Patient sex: M
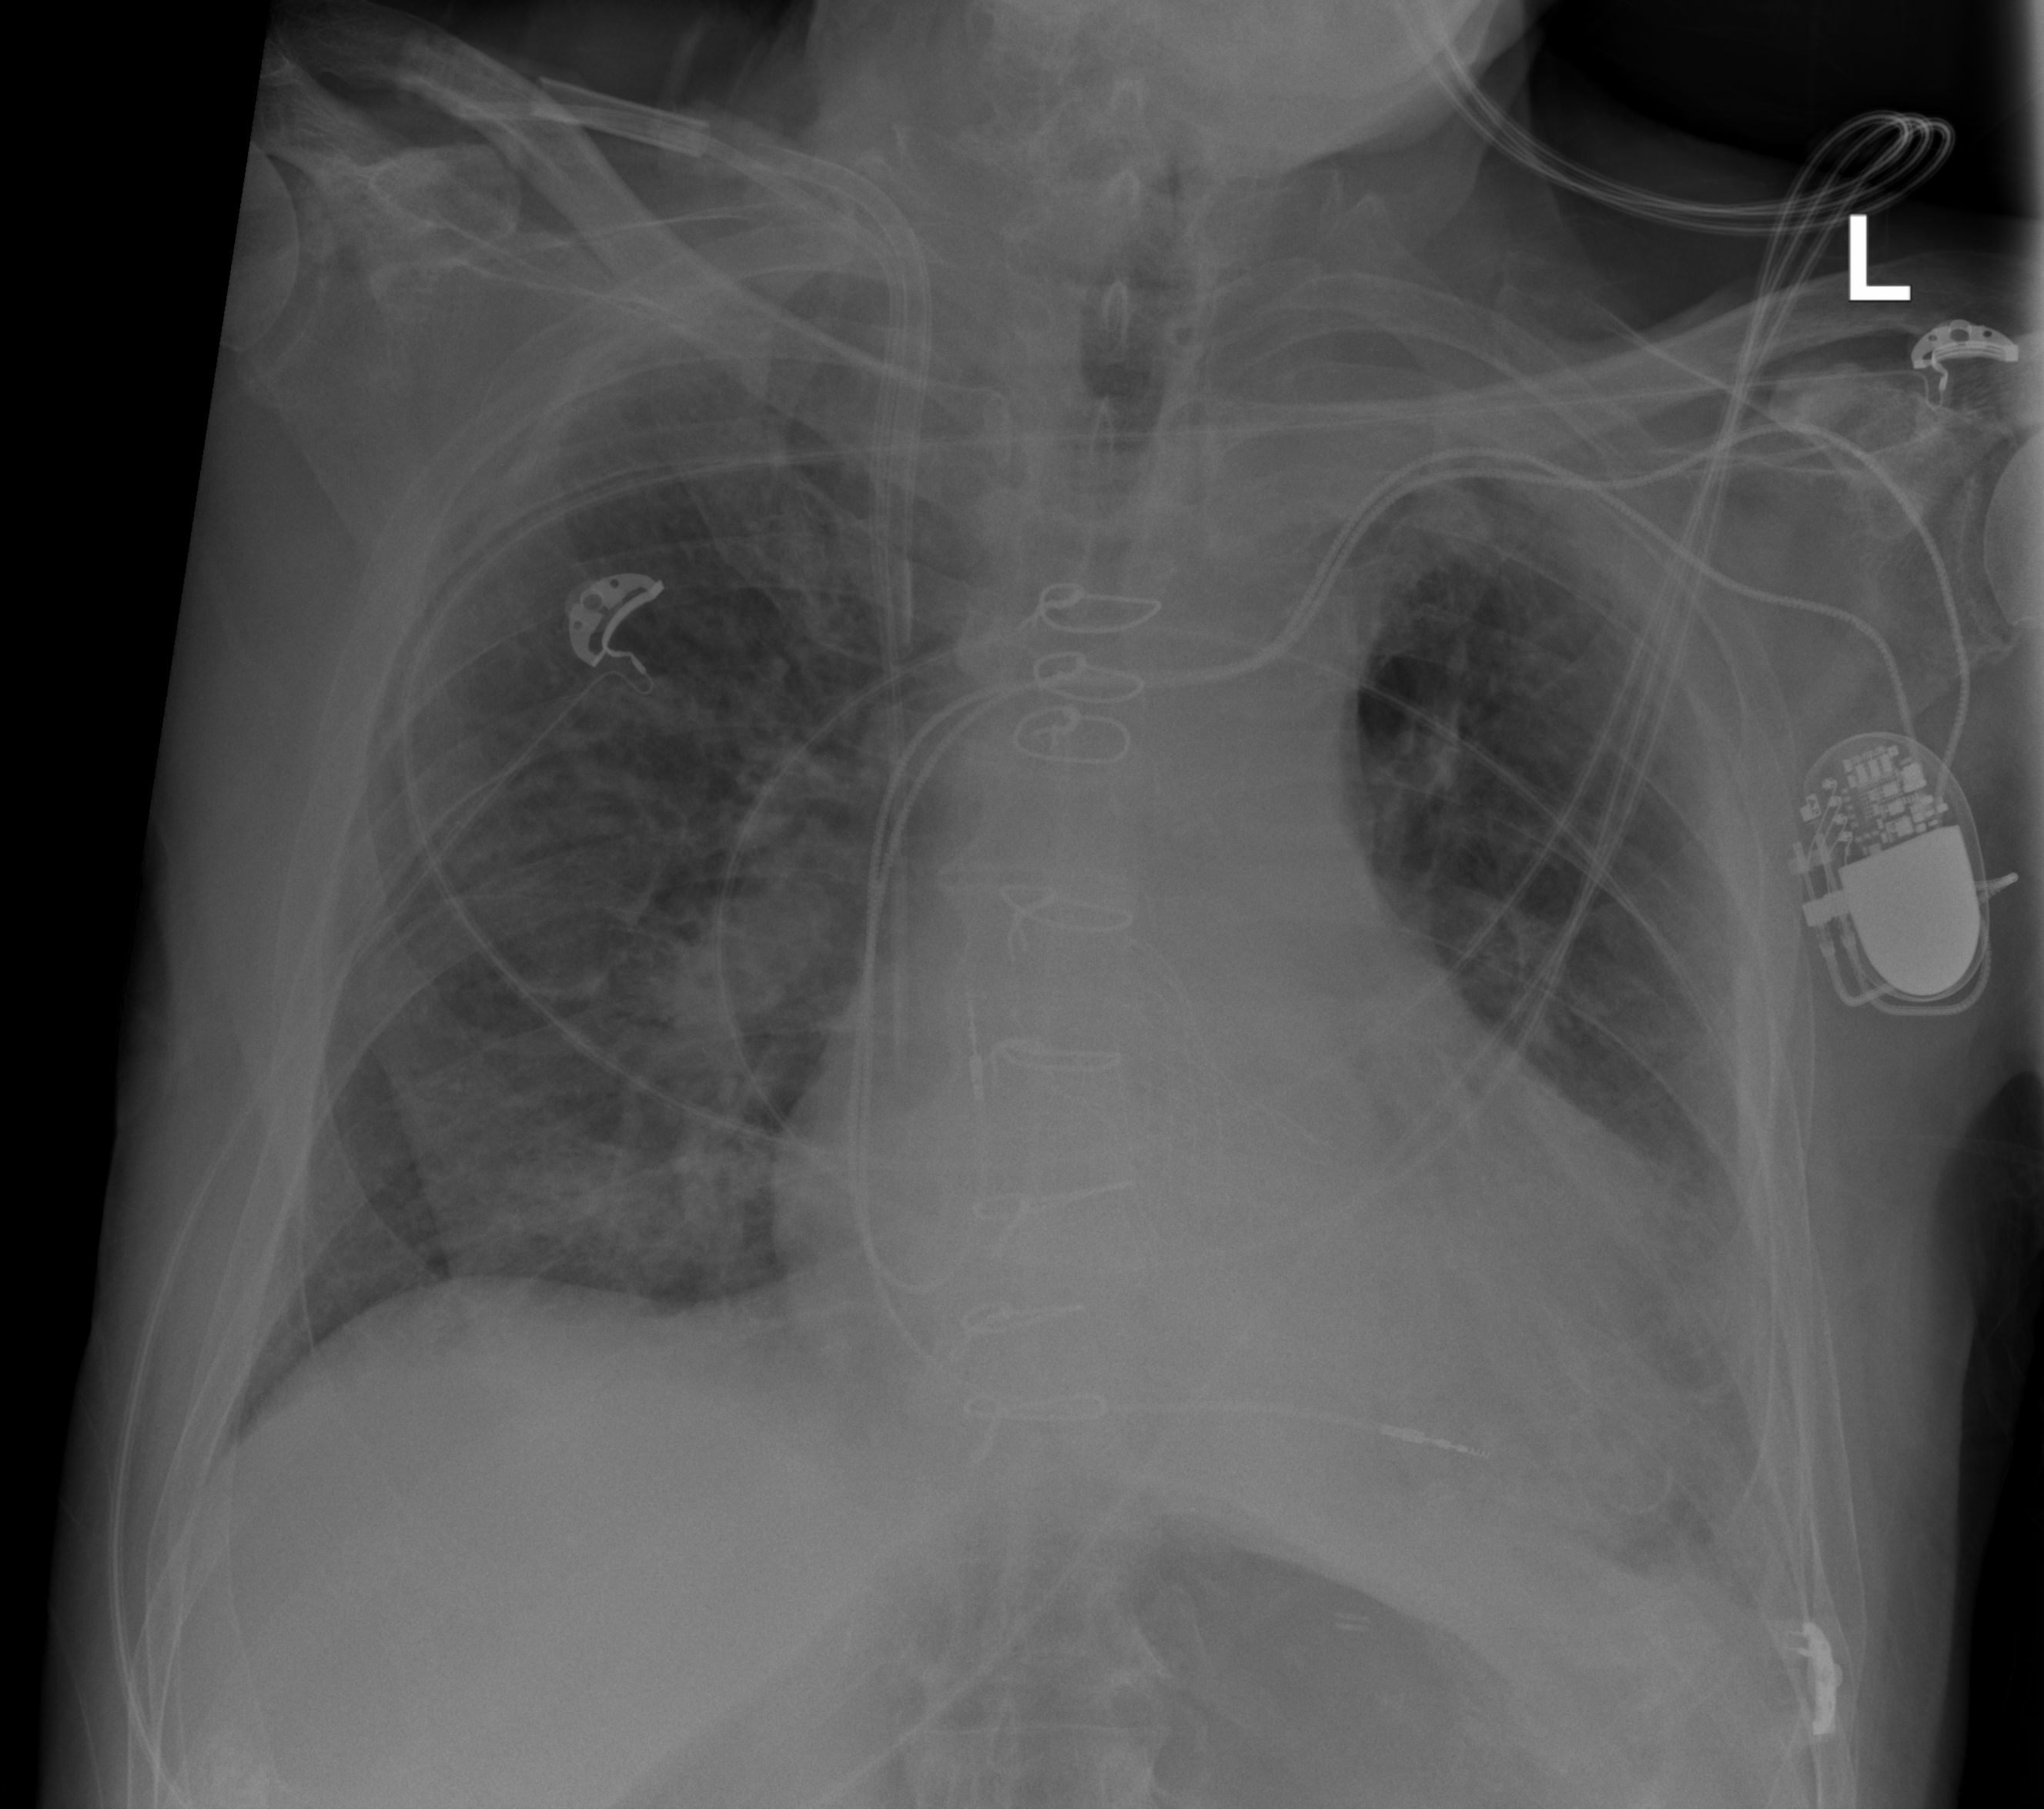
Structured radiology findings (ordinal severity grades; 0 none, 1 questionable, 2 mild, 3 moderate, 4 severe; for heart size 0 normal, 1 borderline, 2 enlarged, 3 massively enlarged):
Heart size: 1
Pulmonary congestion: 2
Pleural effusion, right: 0
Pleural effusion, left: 2
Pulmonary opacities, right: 0
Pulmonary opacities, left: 0
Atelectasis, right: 0
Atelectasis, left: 2